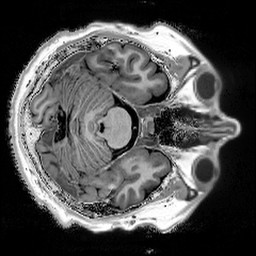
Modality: T1w
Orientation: axial
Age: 46
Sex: male
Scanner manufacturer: siemens
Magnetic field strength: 3 T
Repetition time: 5 s
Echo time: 0.00298 s